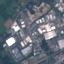
Land use / land cover class: Industrial